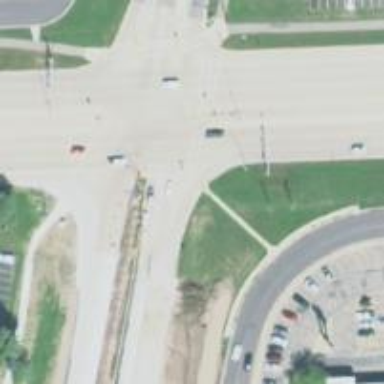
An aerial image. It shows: Path with asphalt surface and marked crossings.